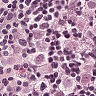
Metastatic tissue present: yes